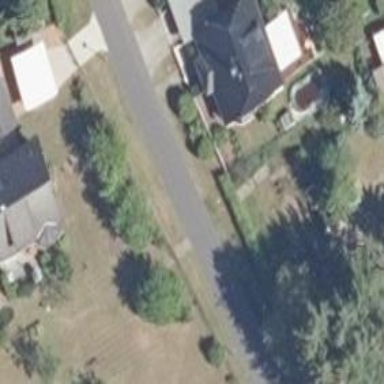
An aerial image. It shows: Smooth asphalt road in residential area.